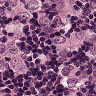
Metastatic tissue present: yes